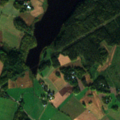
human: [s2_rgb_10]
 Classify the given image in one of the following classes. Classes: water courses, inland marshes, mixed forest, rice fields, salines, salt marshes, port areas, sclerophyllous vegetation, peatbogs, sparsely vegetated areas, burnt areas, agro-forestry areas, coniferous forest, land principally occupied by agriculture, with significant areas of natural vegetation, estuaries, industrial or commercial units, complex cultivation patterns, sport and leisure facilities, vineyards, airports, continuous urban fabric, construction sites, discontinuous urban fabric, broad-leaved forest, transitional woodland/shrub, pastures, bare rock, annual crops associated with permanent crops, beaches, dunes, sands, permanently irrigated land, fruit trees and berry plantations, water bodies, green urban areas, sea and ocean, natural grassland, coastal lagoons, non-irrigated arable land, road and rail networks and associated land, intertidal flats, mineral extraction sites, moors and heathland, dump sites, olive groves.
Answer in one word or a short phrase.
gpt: non-irrigated arable land, land principally occupied by agriculture, with significant areas of natural vegetation, mixed forest, water bodies